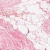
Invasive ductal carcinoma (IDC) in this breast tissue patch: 0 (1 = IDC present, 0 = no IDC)